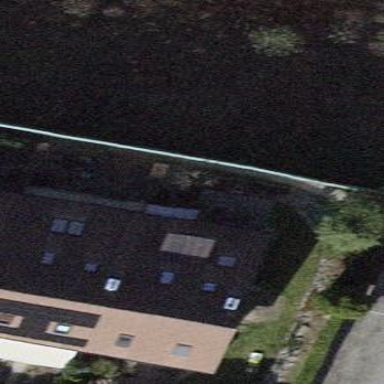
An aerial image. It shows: Terrace building with gabled roof.